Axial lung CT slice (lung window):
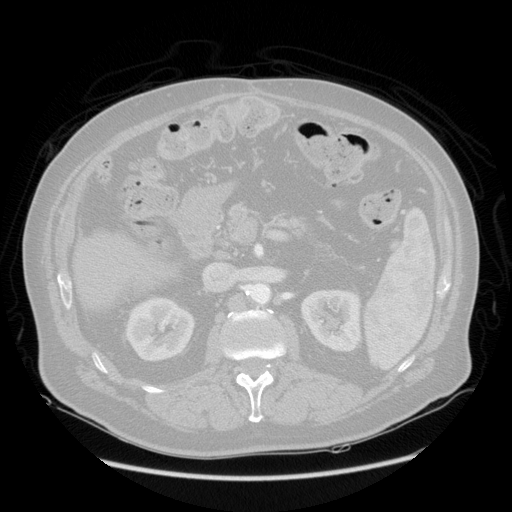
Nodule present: no